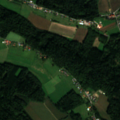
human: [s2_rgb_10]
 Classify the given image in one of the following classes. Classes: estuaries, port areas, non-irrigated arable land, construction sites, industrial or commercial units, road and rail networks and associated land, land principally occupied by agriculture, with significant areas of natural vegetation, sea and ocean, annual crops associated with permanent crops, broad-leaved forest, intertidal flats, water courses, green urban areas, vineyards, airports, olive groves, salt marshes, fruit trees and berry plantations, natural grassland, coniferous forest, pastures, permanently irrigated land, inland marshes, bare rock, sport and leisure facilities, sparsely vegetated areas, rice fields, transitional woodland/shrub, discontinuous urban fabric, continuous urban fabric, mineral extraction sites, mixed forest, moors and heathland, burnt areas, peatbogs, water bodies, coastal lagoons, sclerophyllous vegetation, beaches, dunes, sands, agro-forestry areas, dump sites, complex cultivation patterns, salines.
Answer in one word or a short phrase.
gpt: non-irrigated arable land, complex cultivation patterns, broad-leaved forest, mixed forest